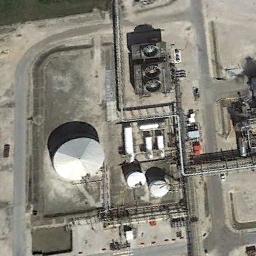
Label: storage_tank